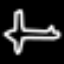
Label: airplane